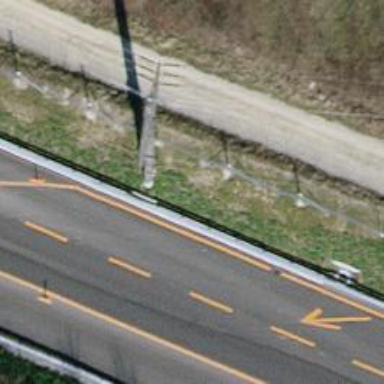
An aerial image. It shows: Power line with three cables.